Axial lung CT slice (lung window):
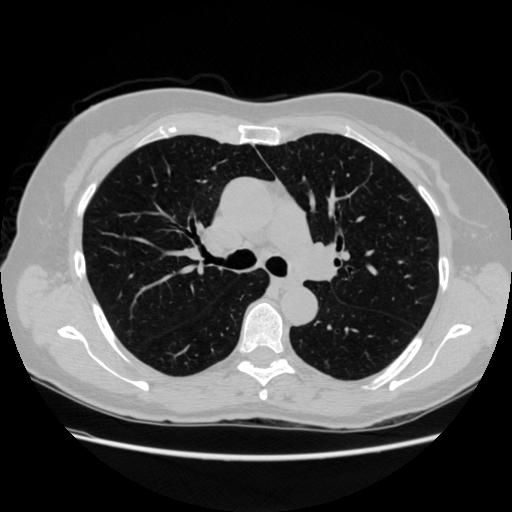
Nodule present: no